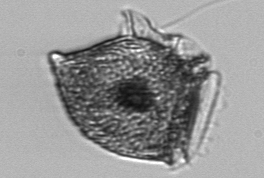
Label: Dinophysis_norvegica